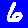
Digit: 6